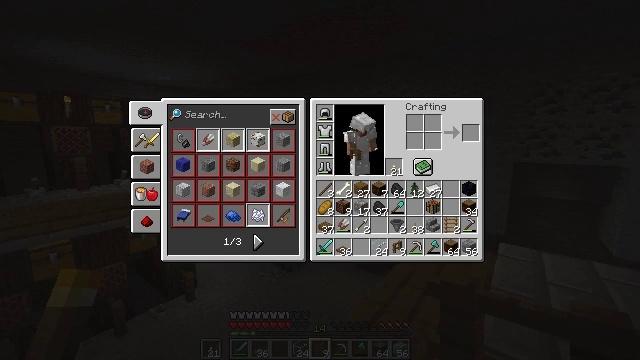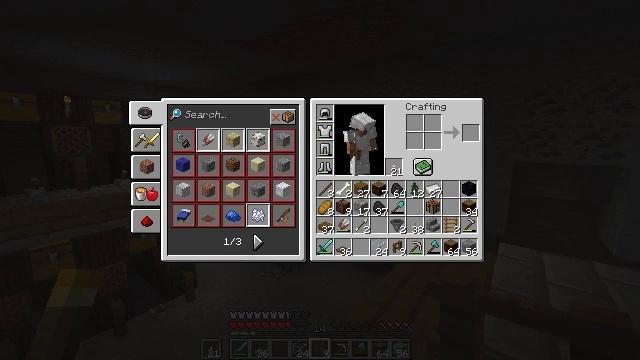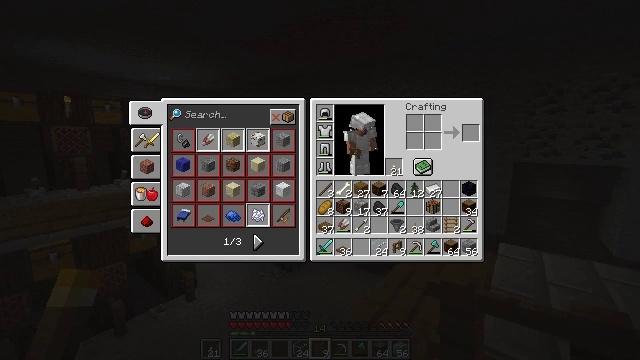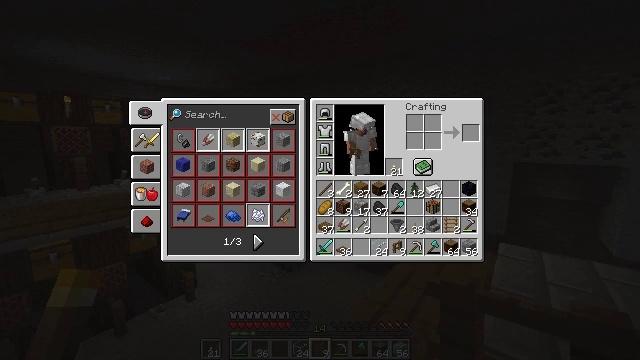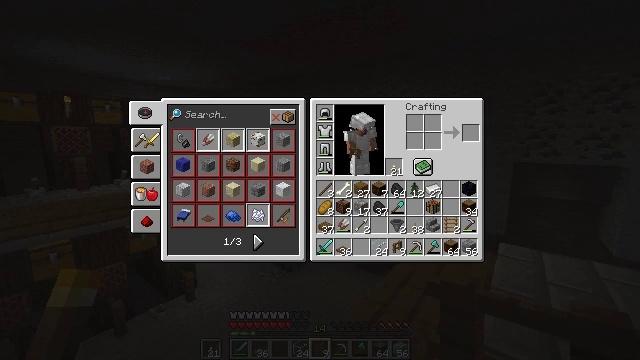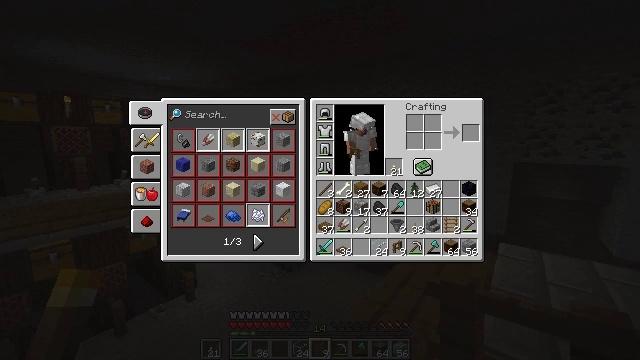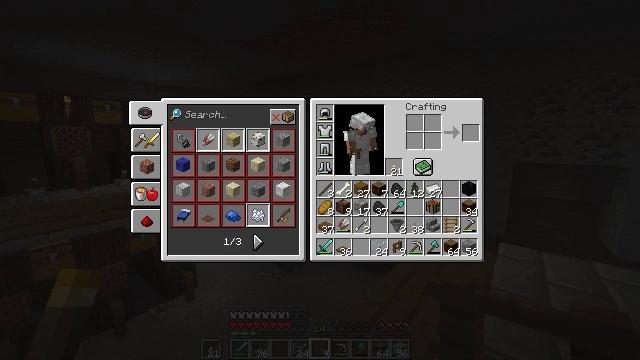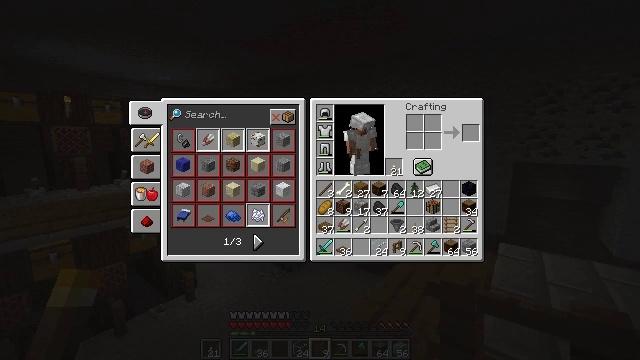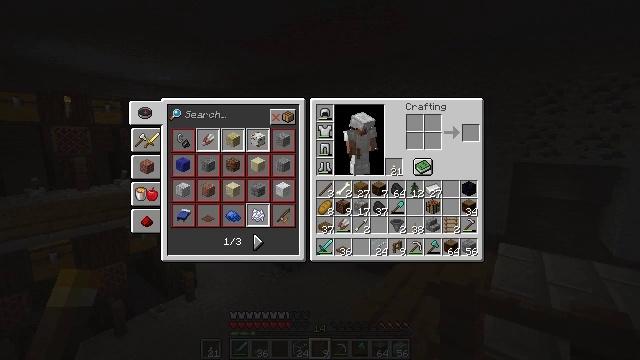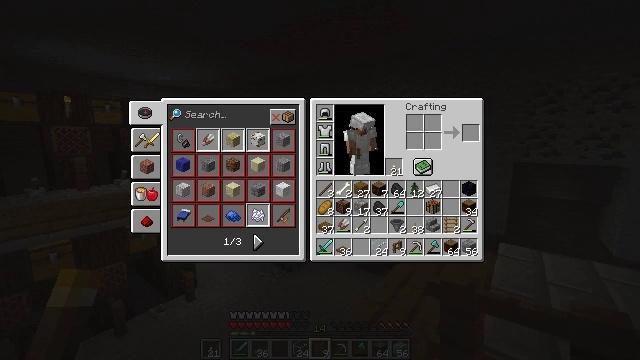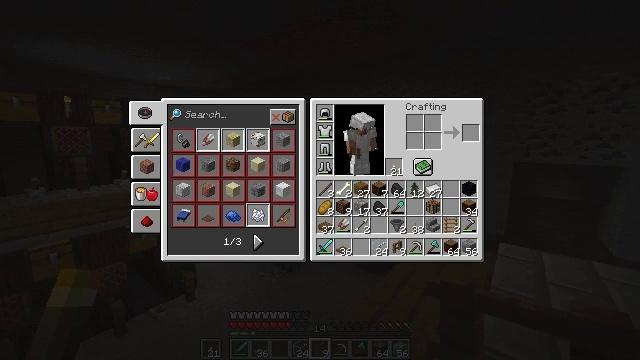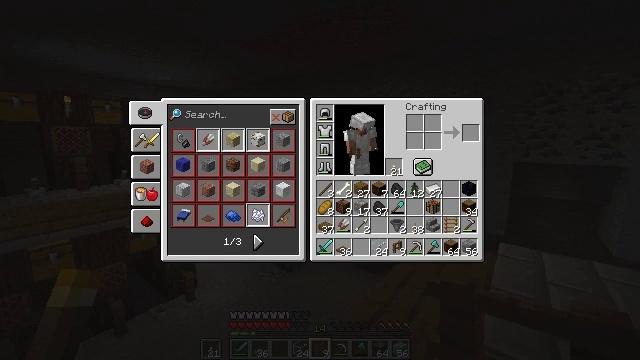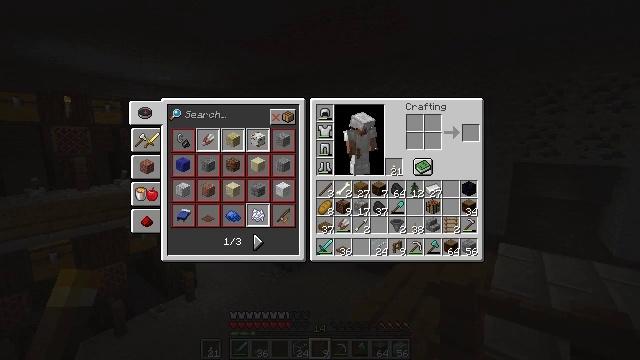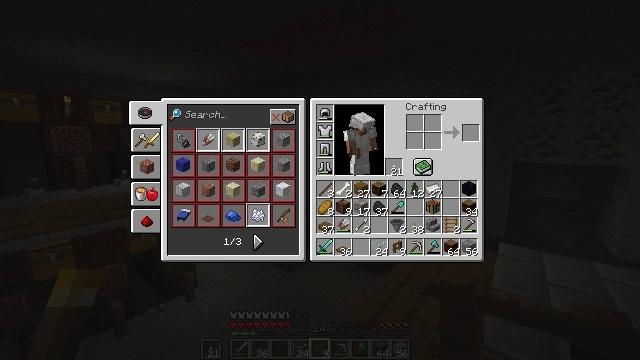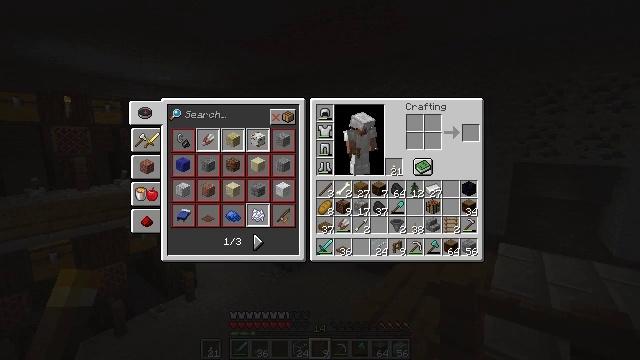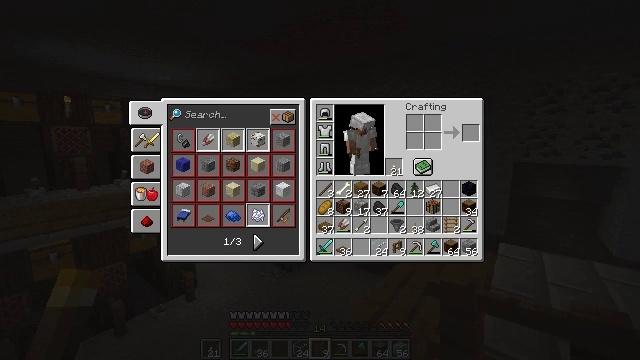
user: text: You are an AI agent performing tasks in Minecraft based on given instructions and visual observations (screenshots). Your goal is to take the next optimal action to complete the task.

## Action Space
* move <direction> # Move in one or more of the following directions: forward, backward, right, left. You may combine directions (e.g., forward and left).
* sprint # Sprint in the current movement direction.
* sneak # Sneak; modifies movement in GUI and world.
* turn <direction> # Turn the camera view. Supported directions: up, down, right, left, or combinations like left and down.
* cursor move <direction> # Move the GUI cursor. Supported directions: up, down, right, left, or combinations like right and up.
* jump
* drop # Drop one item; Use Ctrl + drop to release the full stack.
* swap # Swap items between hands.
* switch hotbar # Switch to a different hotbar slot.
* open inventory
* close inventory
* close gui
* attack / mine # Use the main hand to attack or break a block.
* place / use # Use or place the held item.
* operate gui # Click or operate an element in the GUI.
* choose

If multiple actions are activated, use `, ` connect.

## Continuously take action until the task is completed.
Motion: motion action
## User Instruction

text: Open a crafting table to craft spruce stairs.
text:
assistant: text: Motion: cursor move left
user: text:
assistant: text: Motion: no_op
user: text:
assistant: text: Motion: no_op
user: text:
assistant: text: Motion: no_op
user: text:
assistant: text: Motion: no_op
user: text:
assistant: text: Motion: no_op
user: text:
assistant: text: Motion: no_op
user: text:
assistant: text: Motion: operate gui
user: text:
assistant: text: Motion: operate gui
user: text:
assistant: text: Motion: operate gui
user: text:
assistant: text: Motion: no_op
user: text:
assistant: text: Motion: no_op
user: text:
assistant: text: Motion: no_op
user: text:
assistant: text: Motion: no_op
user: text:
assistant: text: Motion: no_op
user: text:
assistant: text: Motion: no_op
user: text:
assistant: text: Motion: no_op
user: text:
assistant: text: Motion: no_op
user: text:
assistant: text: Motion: no_op
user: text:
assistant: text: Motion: no_op
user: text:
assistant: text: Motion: no_op
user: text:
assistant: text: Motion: no_op
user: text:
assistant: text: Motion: no_op
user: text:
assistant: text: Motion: no_op
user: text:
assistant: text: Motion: no_op
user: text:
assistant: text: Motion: no_op
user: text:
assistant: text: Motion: no_op
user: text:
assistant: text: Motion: no_op
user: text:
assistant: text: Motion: no_op
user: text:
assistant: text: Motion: no_op